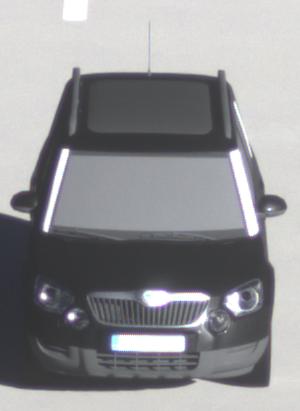
Make: Skoda
Model: Yeti 1.2 TSI
Detailed model: Yeti
Model produced from: 2009/11
Model produced until: 2011/10
Doors: 5
Color: black
Road condition: dry road
Daytime: morning or afternoon
Contrast: high contrast